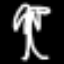
Label: palm tree